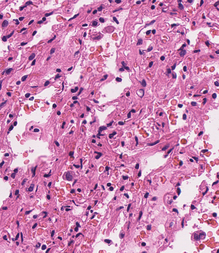
Tumor epithelial tissue: no
Tumor-associated stroma tissue: no
Normal tissue: yes